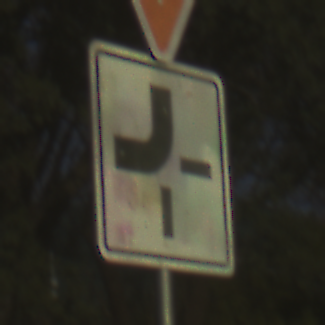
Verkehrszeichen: VerlaufVorfahrtsstrasse2
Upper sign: VorfahrtGewaehren
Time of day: SunriseSunset
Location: Outdoor (Nature)
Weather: Clear
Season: NotSpecified
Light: Natural